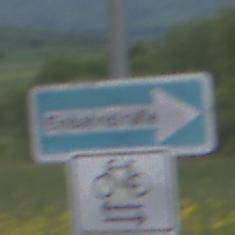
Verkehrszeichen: EinbahnstrasseRechtsweisend
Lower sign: RichtungsangabeDurchPfeile9
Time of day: Midday
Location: Outdoor (RoadRail)
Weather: PartlyCloudy
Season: NotSpecified
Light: Natural